Question: I have number of comments on my page , so that purpose need to hide all comments. So can any one suggest me best way to collapse/exapand comment section.
.
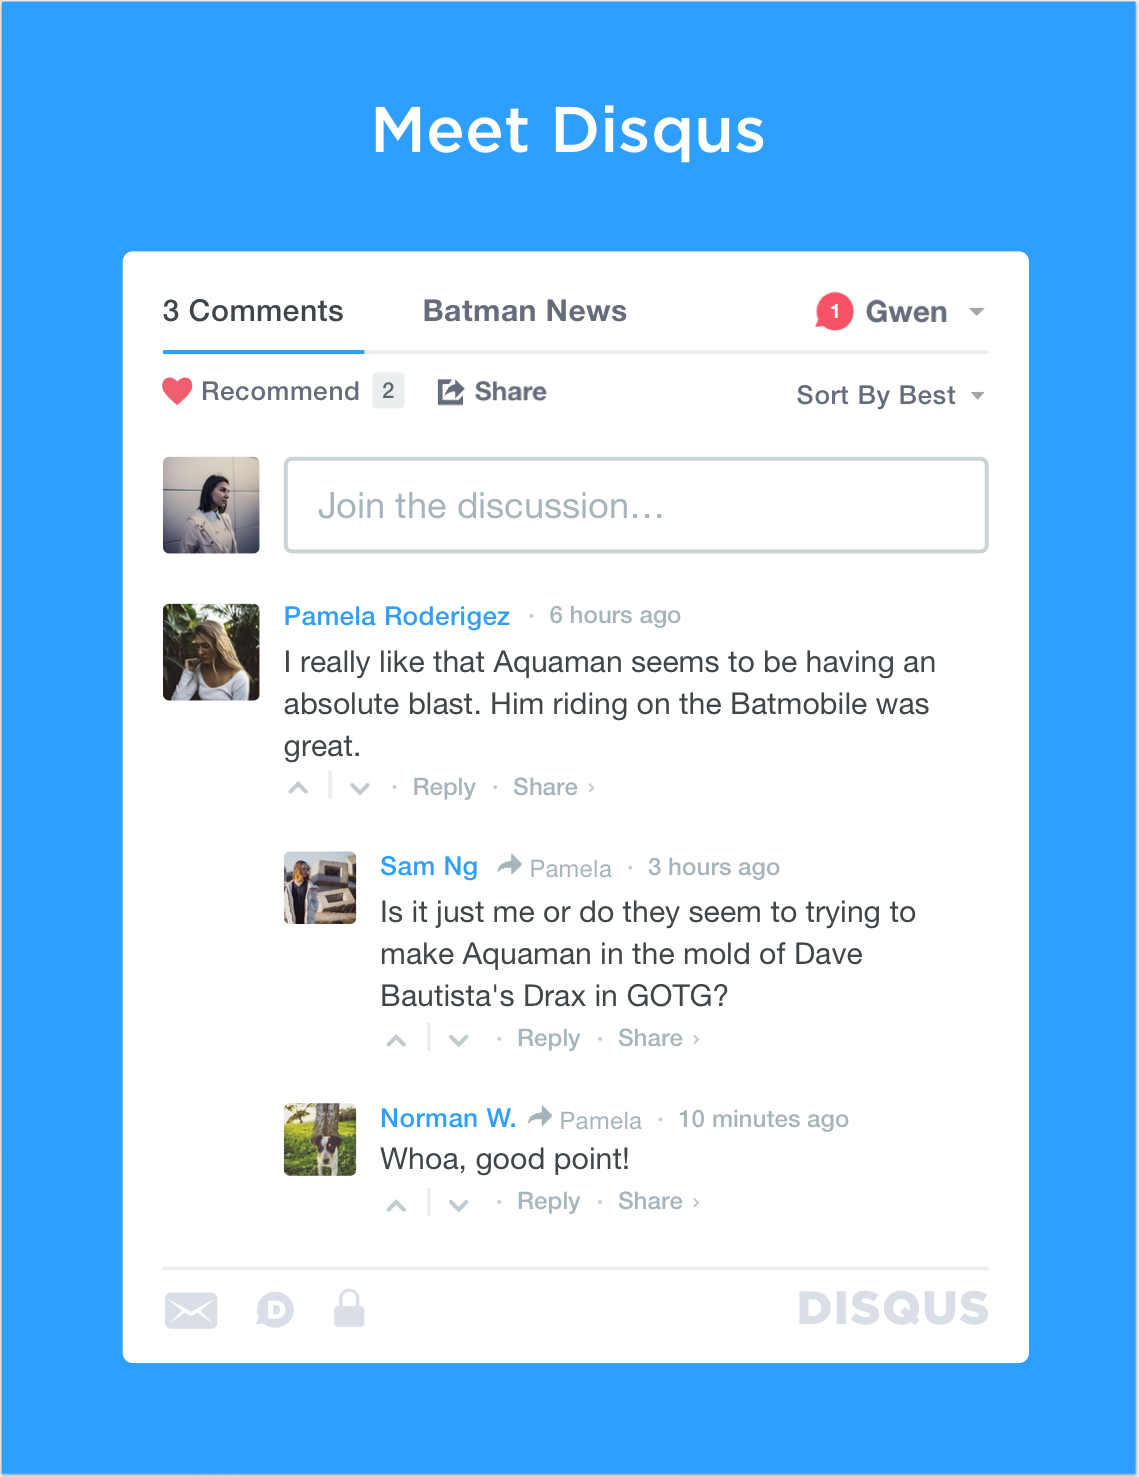
Answer: '.toggle-target' is a element which height will be changed
'.toggle-init' is element on which you click when you want toggle a block
'''
<script>
/* Hide element first */
$('.toggle-target').hide();
/* Toggle element height on init click */
$('.toggle-init').on('click', function(){
$('.toggle-target').slideToggle();
});
</script>
'''